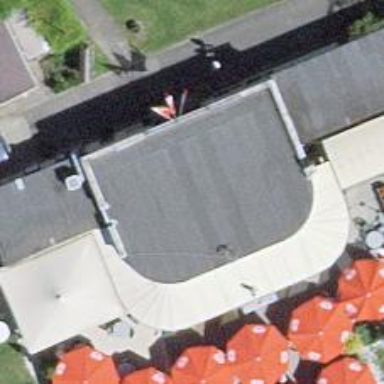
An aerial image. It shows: Restaurant.